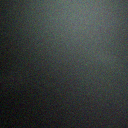
Screen state: off